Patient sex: M
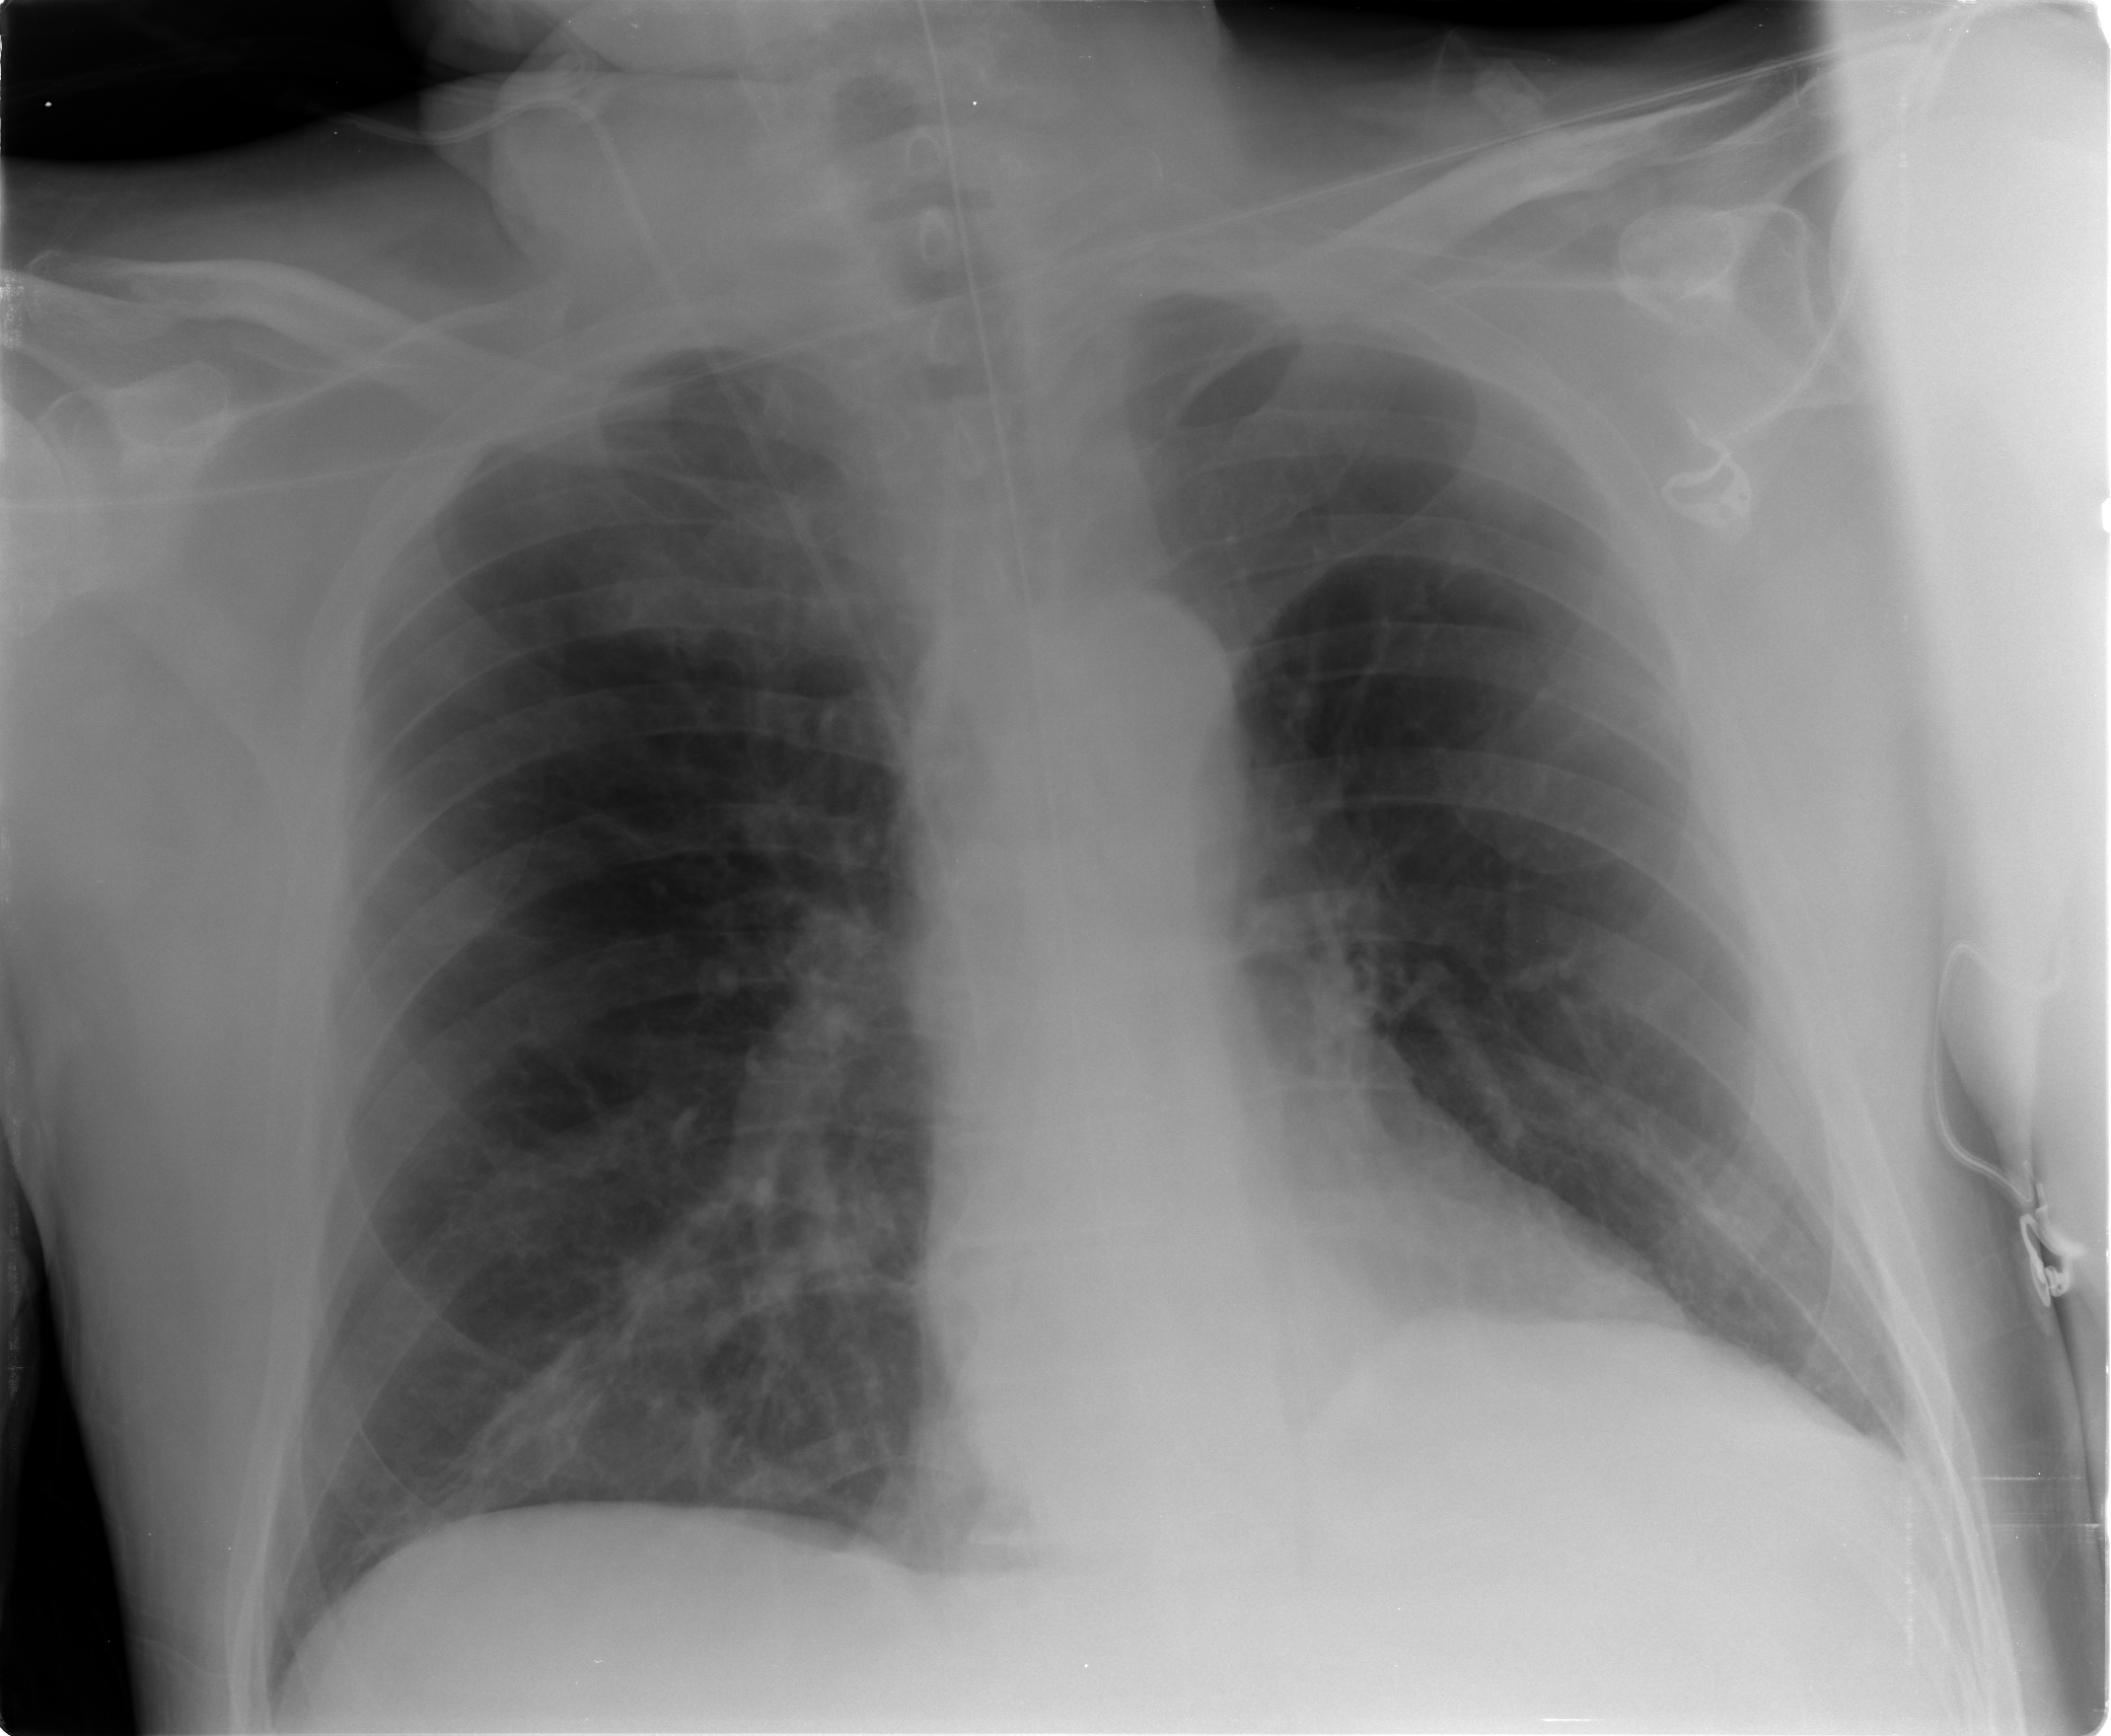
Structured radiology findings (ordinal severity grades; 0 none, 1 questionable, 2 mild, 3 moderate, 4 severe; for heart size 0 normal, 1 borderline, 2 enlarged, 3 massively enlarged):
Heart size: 0
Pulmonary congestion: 0
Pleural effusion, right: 0
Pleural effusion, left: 0
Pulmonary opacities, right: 0
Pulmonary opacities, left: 0
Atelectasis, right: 2
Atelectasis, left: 0